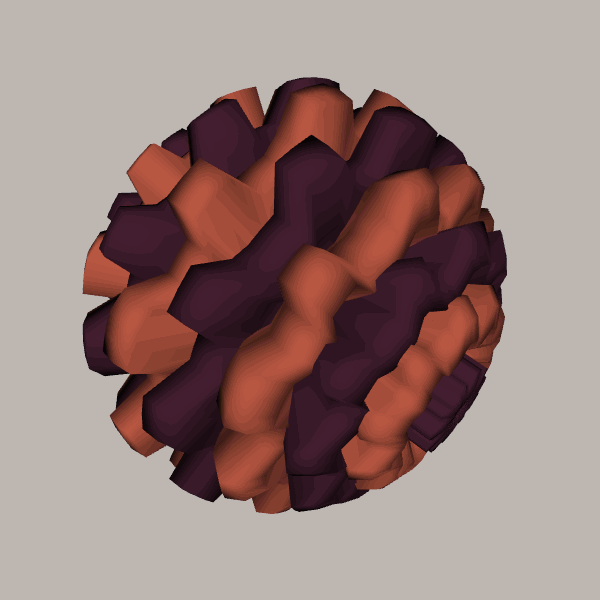
Background: light